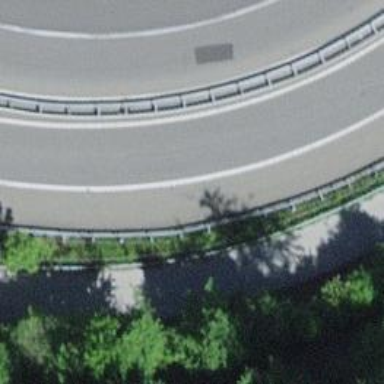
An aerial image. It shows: Trunk link highway with asphalt surface.